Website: home-depot
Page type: payment
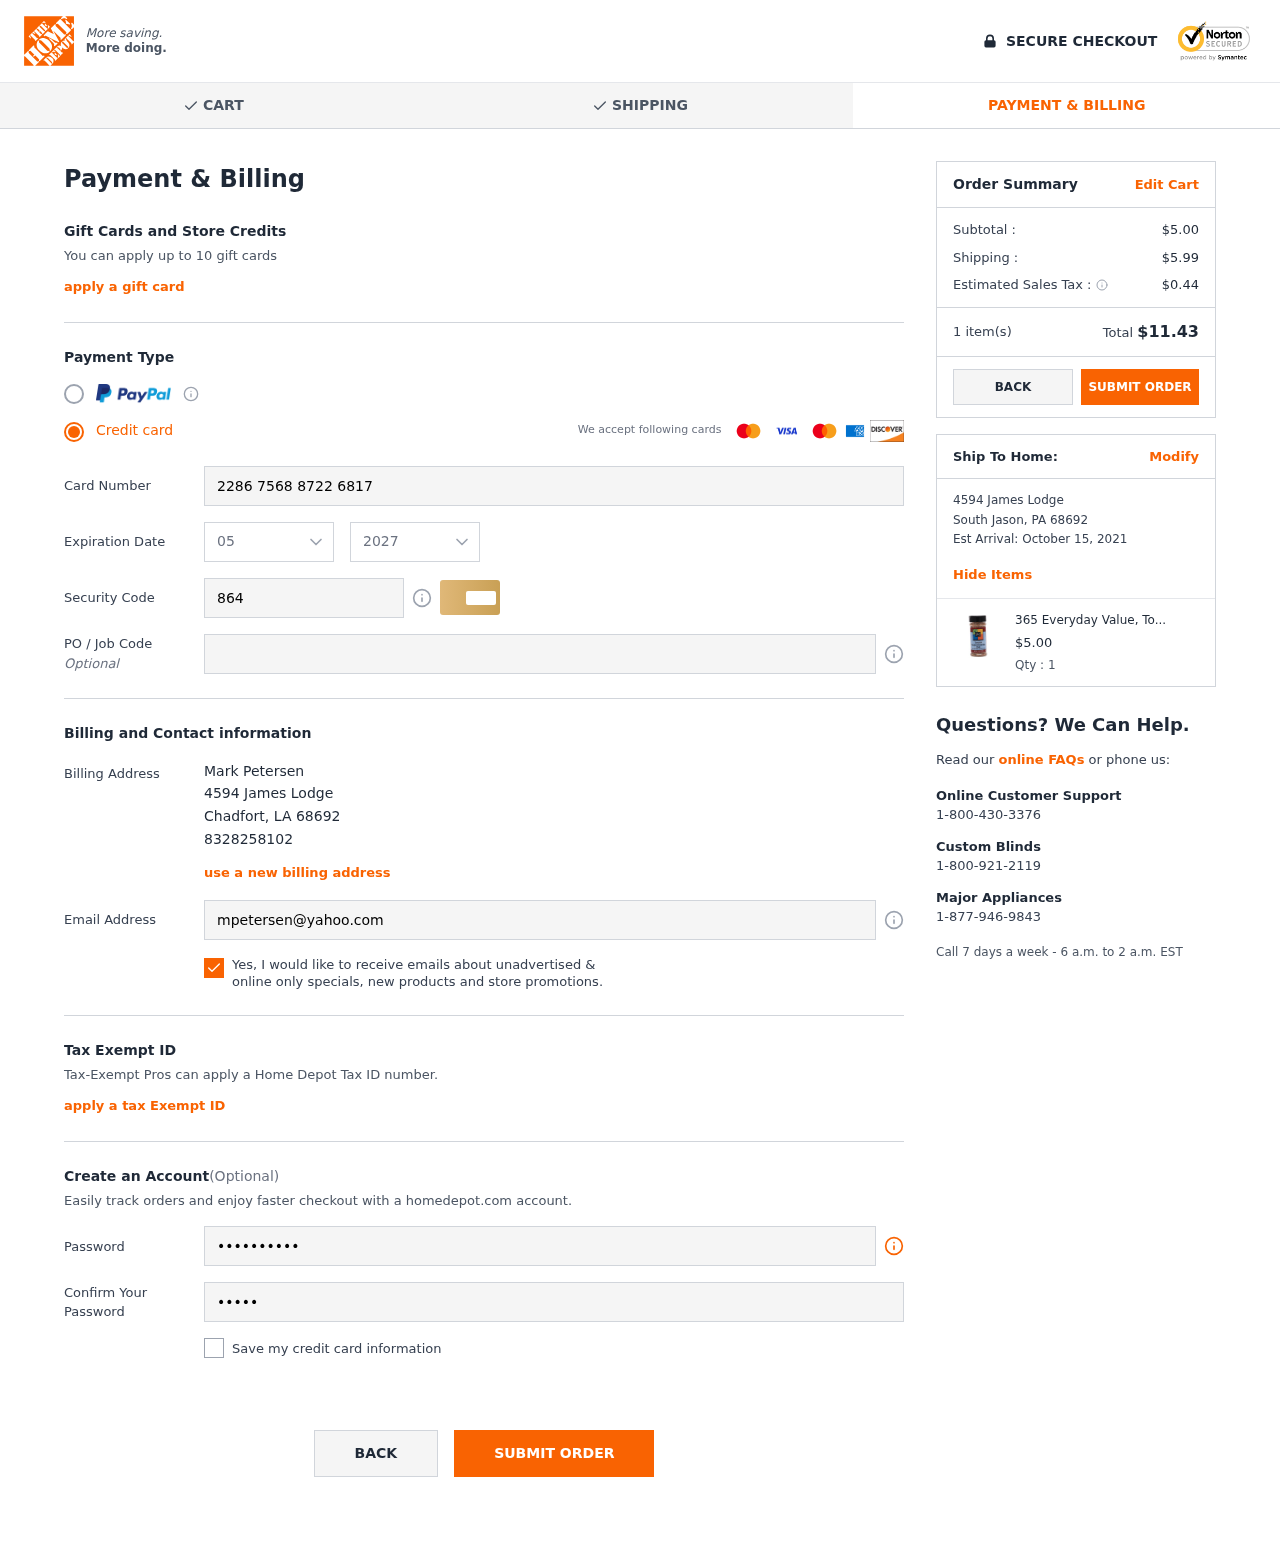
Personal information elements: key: PII_CARD_CVV
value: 864
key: PII_CARD_EXPIRY_MONTH
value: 05
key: PII_CARD_EXPIRY_YEAR
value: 27
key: PII_CARD_NUMBER
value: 2286 7568 8722 6817
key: PII_CITY
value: Chadfort
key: PII_CITY2
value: South Jason
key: PII_EMAIL
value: mpetersen@yahoo.com
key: PII_FULLNAME
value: Mark Petersen
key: PII_PHONE
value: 8328258102
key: PII_POSTCODE
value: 68692
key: PII_POSTCODE2
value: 68692
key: PII_STATE_ABBR
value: LA
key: PII_STATE_ABBR2
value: PA
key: PII_STREET
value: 4594 James Lodge
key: PII_STREET2
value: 4594 James Lodge
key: PII_POSTCODE_FULL
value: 68692
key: PII_POSTCODE_NUMERIC
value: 68692
Product elements: key: PRODUCT1_NAME
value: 365 Everyday Value, Toronto Steak and Chicken Rub, 5 Ounce
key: PRODUCT1_PRICE
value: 5
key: PRODUCT1_QUANTITY
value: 1
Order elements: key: ORDER_SUBTOTAL
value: $5.00
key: ORDER_SHIPPING_COST
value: $5.99
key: ORDER_TAX
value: $0.44
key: ORDER_NUM_ITEMS
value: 1 item(s)
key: ORDER_TOTAL
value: $11.43
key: ORDER_DELIVERY_DATE
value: October 15, 2021